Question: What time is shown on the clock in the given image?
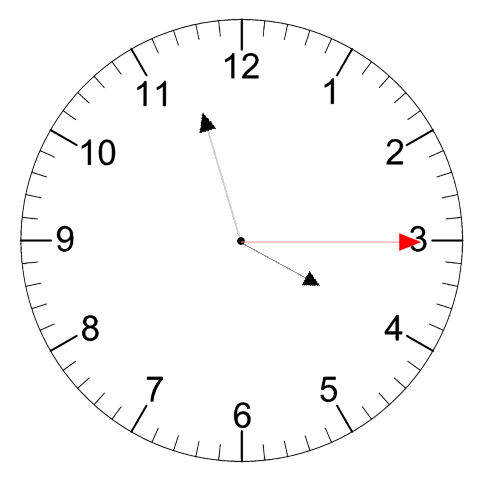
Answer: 03:57:15